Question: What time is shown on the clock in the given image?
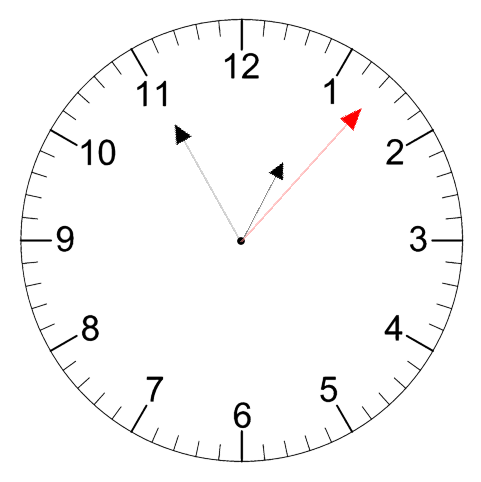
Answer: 12:55:07